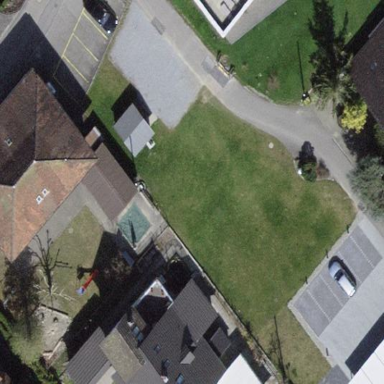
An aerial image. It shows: Kindergarten building.